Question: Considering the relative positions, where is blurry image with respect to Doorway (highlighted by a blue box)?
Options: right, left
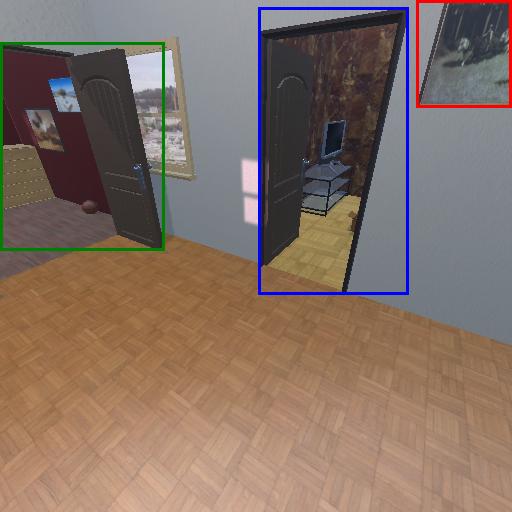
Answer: right